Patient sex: M
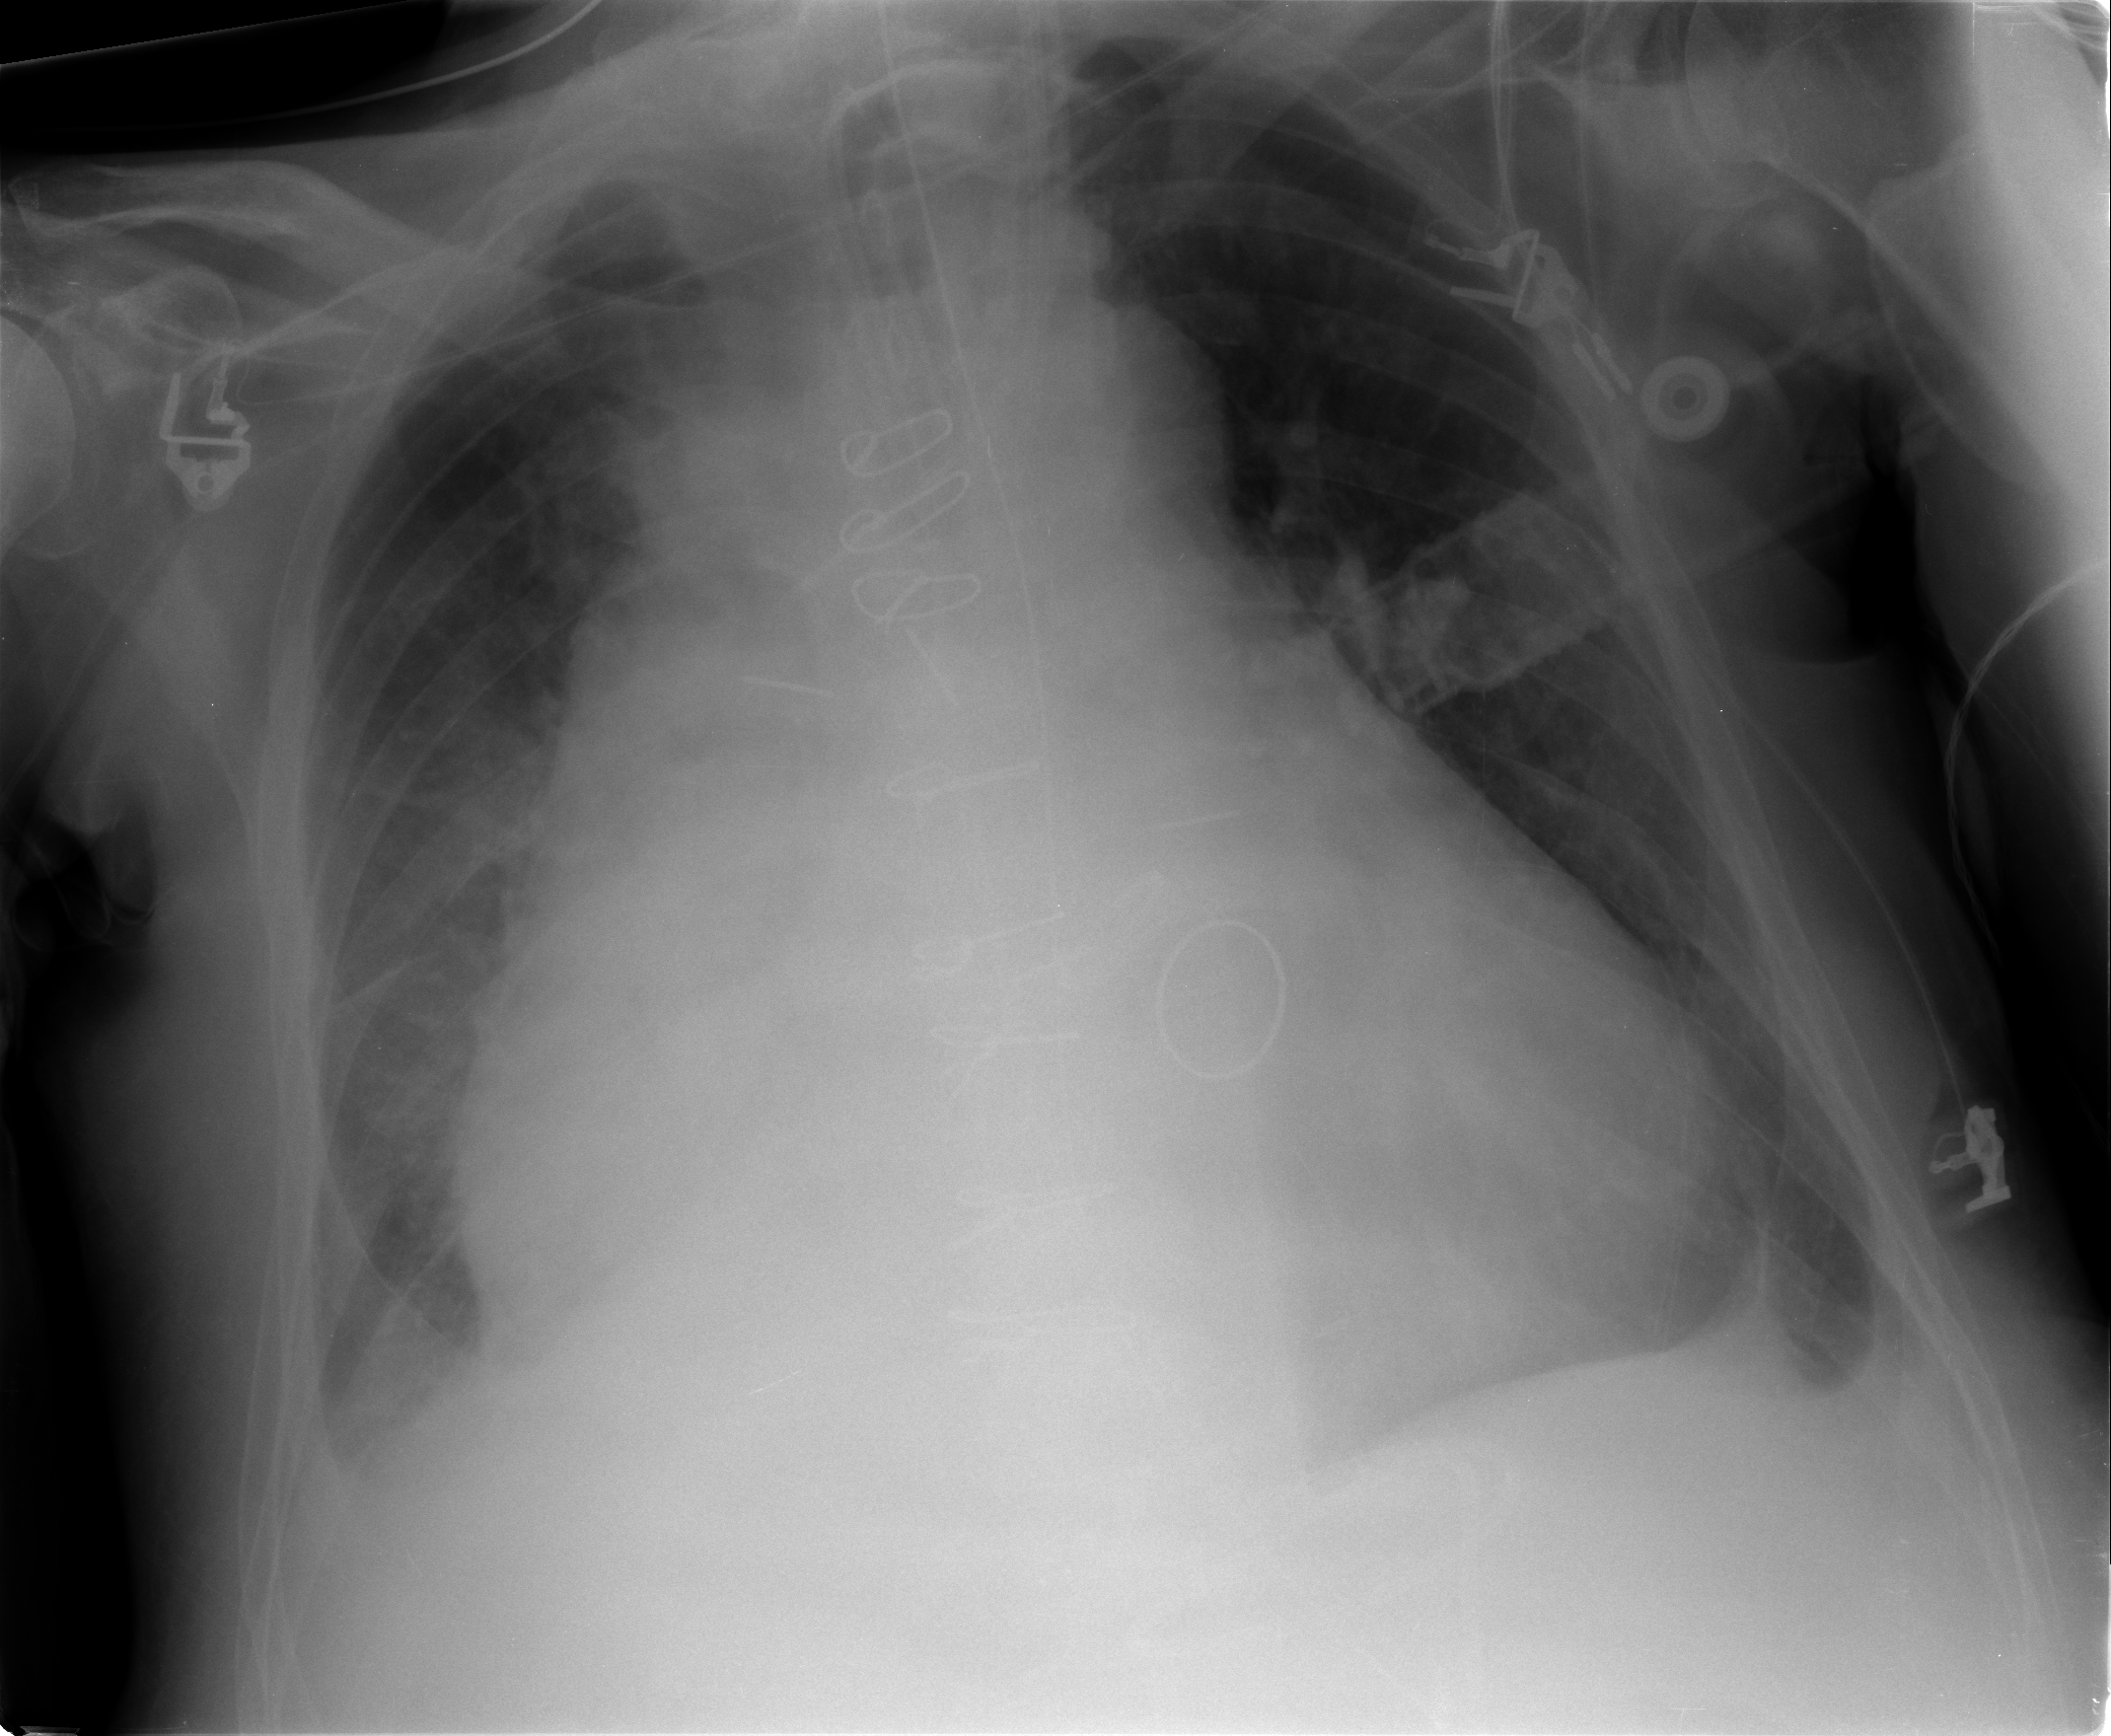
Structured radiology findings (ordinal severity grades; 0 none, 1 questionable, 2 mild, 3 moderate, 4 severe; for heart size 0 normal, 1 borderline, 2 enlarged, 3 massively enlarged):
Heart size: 3
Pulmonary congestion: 1
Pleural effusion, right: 2
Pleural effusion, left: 2
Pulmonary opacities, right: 2
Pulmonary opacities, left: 0
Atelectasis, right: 2
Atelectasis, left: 2